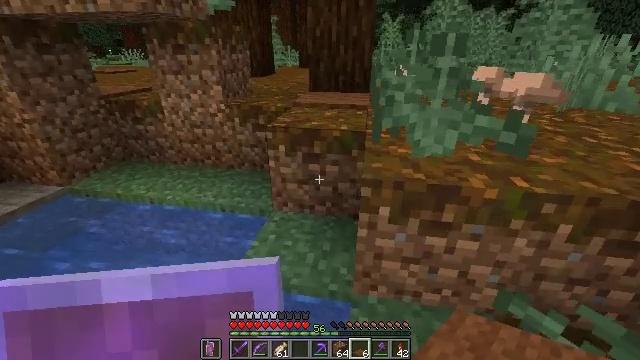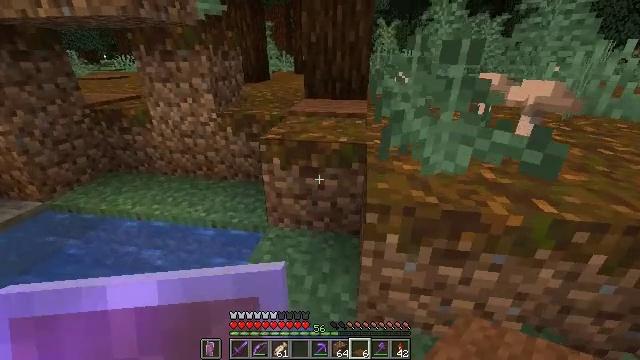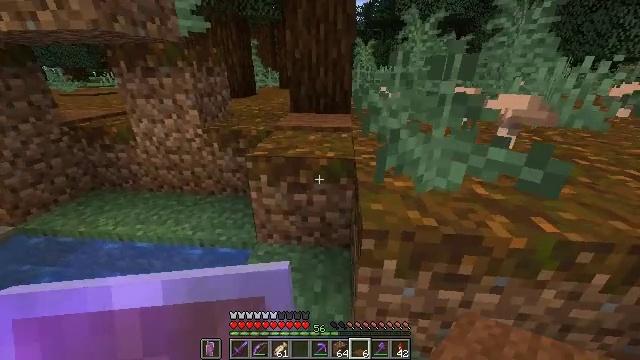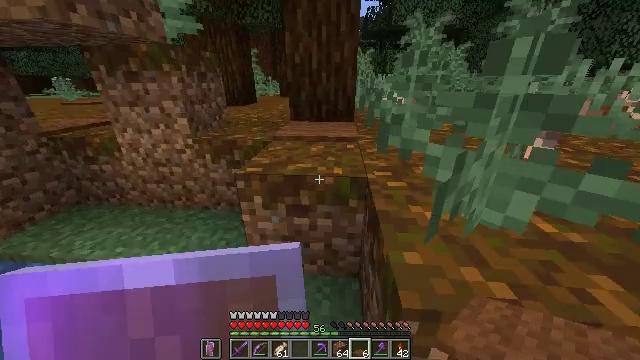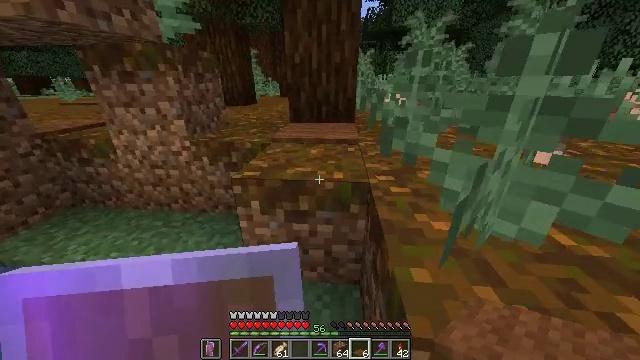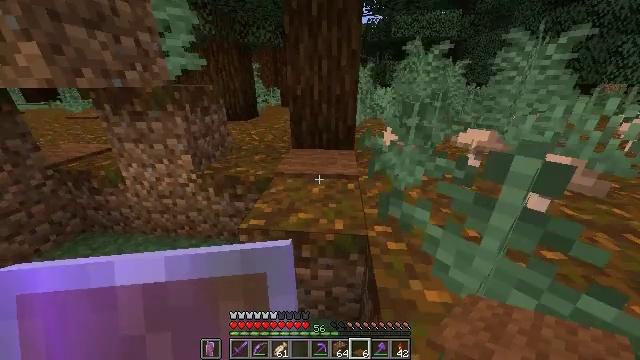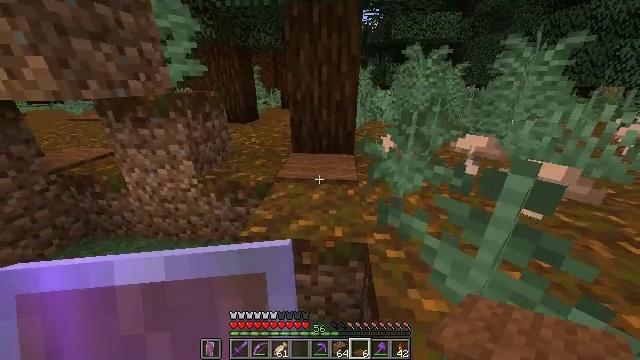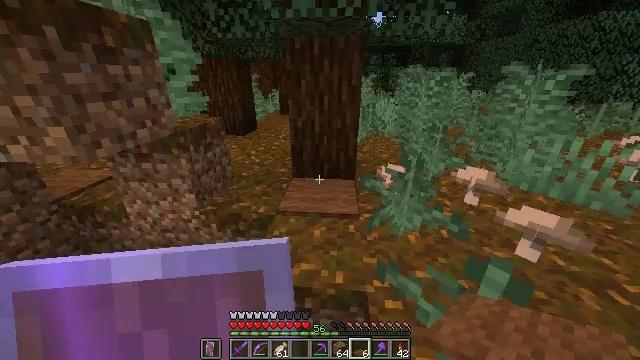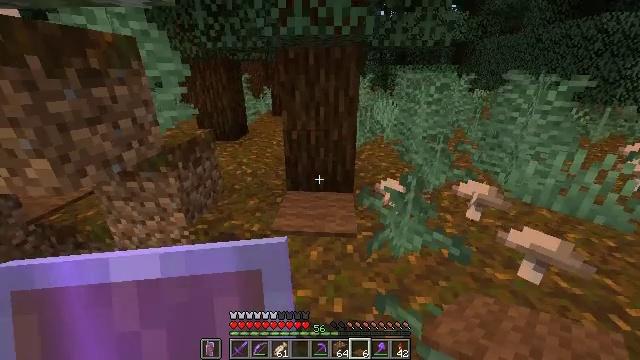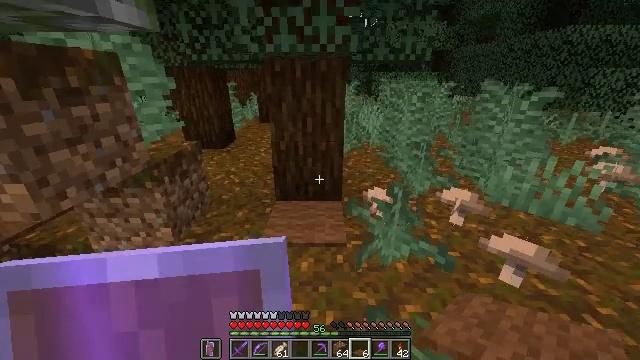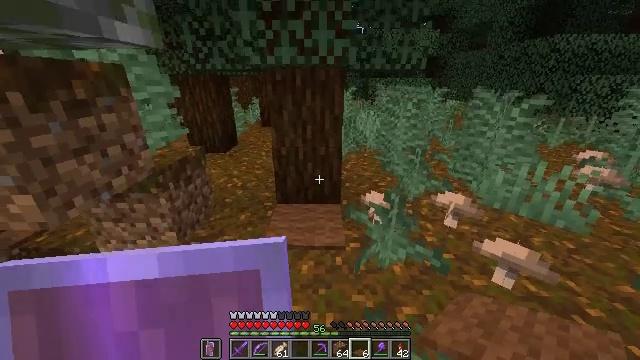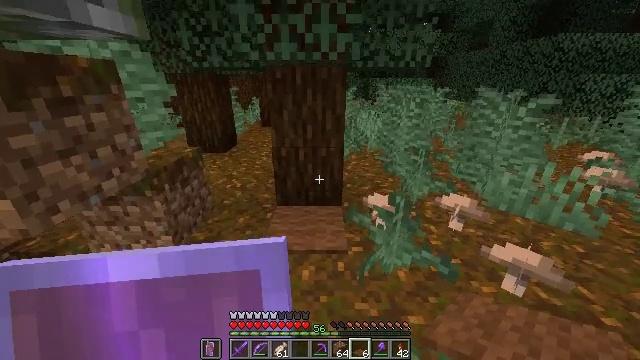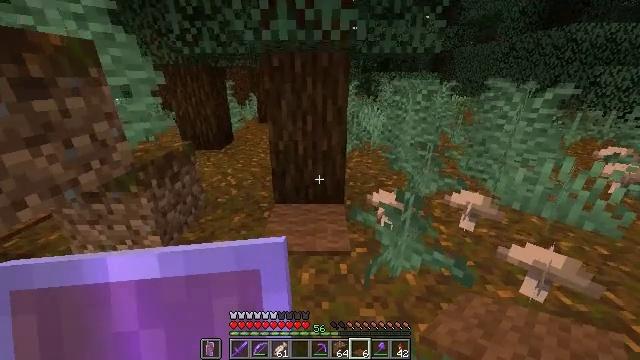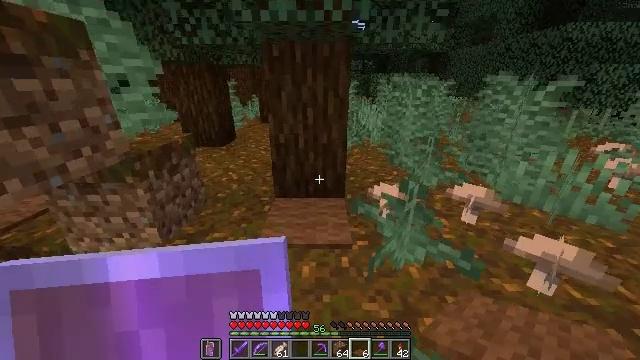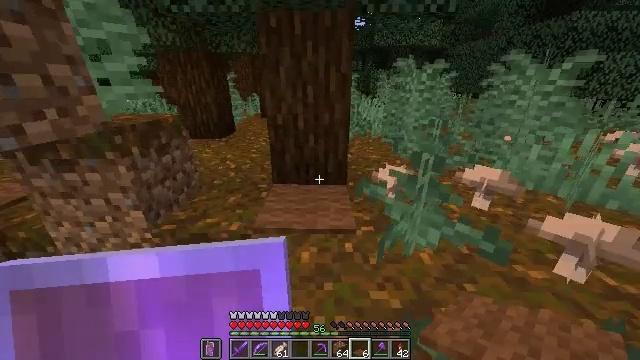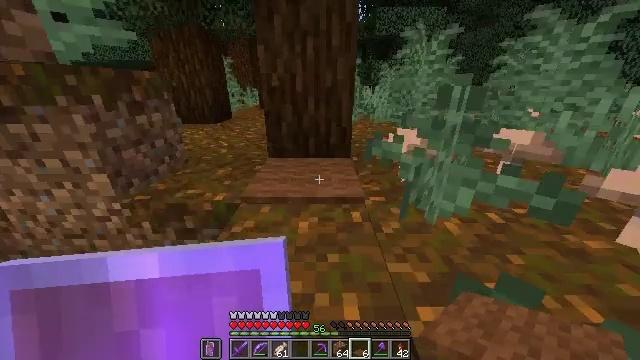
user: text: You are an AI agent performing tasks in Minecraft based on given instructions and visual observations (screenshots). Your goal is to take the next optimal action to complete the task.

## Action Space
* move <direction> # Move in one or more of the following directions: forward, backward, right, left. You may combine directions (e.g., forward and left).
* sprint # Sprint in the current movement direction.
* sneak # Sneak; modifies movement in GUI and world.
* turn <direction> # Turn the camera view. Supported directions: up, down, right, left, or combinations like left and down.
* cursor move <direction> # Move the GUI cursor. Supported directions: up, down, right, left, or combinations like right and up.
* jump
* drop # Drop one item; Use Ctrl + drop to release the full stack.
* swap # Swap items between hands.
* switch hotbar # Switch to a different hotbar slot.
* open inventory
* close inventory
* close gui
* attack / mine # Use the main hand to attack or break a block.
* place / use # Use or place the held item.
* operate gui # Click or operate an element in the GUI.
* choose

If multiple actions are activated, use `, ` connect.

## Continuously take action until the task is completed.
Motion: motion action
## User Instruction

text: Mine brown carpet on the floor.
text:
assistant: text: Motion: move forward, sprint, turn right
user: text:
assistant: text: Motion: move forward, sprint, turn right and up
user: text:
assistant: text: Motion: move forward, sprint
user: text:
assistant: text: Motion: move forward, sprint
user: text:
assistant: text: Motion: move forward, sprint, jump
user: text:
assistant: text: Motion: move forward, sprint, jump
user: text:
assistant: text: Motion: move forward, sprint, jump
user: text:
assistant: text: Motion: move forward, sprint, turn right
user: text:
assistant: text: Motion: move forward, sprint, turn right
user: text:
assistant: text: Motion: move forward, sprint
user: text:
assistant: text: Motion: move forward, sprint
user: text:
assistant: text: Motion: move forward, sprint
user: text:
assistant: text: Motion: move forward, sprint
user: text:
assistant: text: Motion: move forward, sprint
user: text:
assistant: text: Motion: move forward, sprint, jump
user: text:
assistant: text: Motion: move forward, sprint, turn left, jump
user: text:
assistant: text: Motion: move forward, sprint, turn left, jump
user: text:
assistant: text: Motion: move forward, sprint, jump
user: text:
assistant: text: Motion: move forward, sprint
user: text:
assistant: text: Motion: move forward, sprint
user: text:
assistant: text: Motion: move forward, sprint, turn right
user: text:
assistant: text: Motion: move forward, sprint, turn right and down
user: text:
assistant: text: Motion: move forward, sprint, turn right
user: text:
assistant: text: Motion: move forward and move right, sprint, turn right
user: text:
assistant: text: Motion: move forward and move right, sprint
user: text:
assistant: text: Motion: move forward and move right, sprint
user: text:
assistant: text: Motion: move forward and move right, sprint
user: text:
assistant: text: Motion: move forward and move right, sprint, turn left
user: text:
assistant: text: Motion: move forward and move right, sprint, turn left
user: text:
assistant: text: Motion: move forward and move right, sprint, turn left